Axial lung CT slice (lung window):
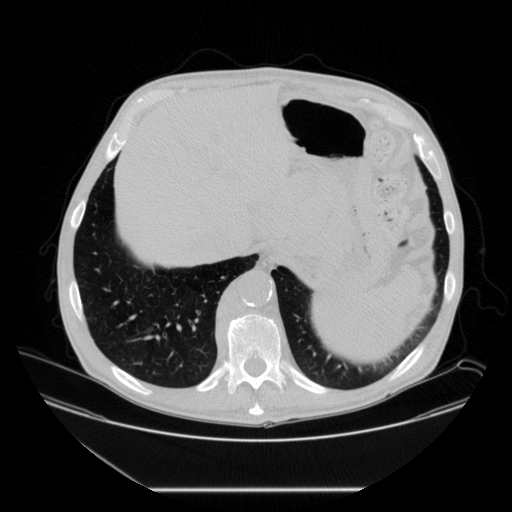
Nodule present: no